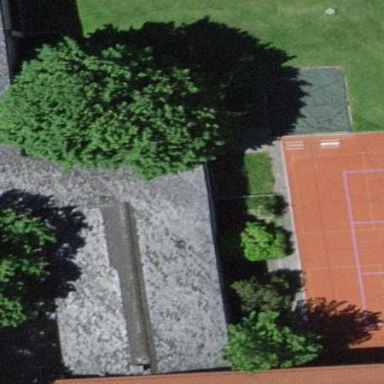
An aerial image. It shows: School building.